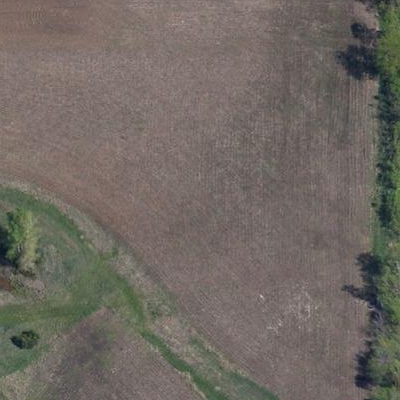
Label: Field